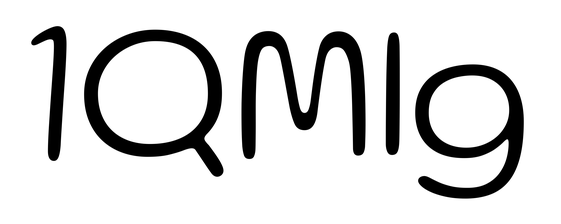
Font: Gluten_ExtraLight